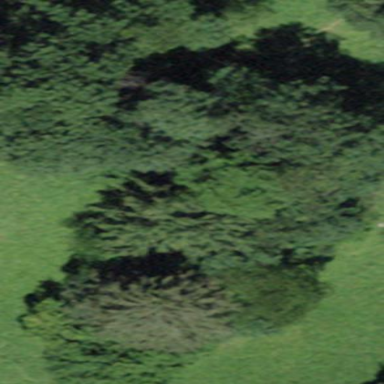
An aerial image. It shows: Forest area.